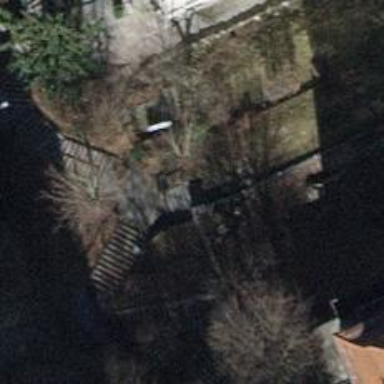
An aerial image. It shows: Road with steps.